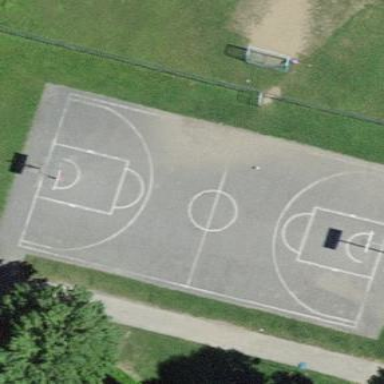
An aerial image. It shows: Basketball court on leisure land pitch.